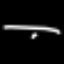
Label: line